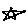
Label: star